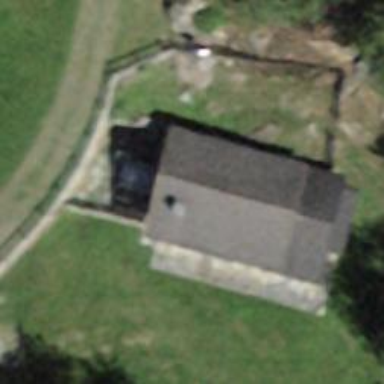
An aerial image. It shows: Hut.